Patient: sex F, age 26
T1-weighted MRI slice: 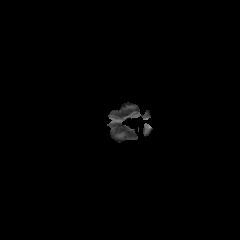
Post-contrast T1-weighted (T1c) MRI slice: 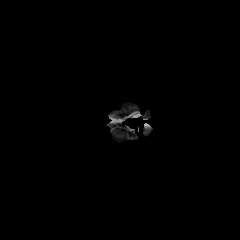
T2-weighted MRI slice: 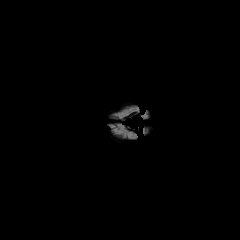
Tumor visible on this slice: no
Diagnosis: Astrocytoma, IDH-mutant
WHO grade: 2